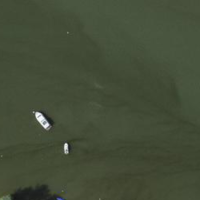
EUNIS habitat code: 14
Species observed at this site:
Sambucus racemosa
Larus michahellis